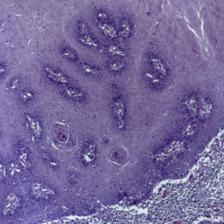
Diagnosis: OSCC